Question: Count the number of objects in the diagram.
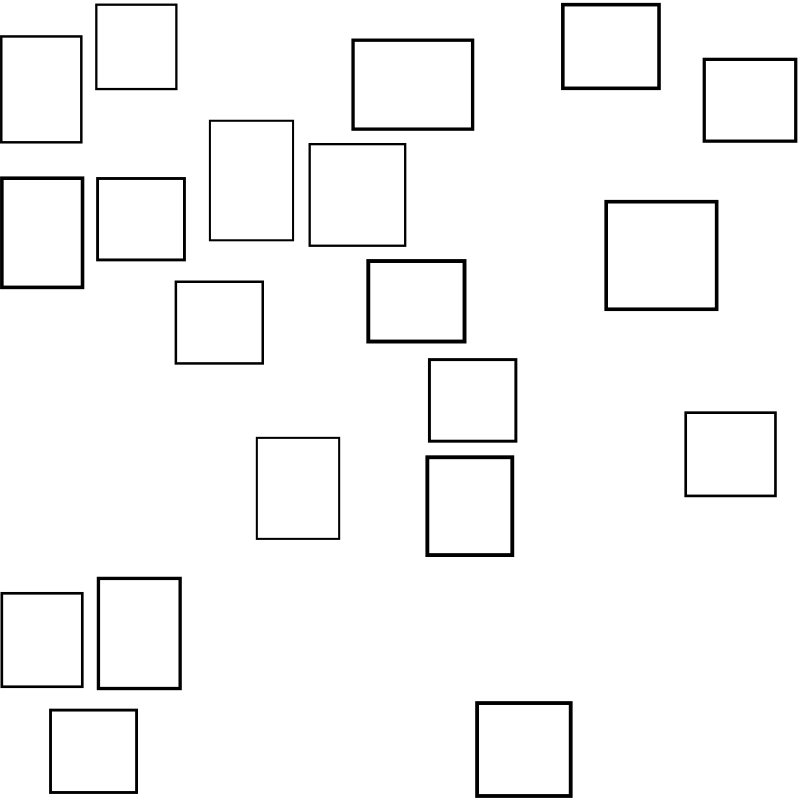
Answer: 20